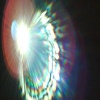
Label: sunburn